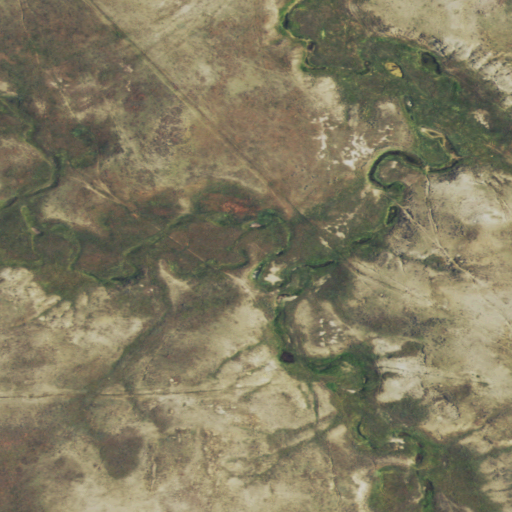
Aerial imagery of valley in Wyoming named Romaker Draw containing shrub and grassland